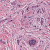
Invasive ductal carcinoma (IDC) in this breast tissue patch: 1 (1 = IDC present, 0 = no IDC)